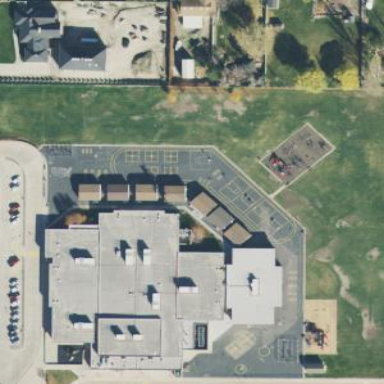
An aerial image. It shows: Schoolyard designated as leisure land.